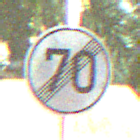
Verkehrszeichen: EndeGeschwindigkeit70
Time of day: SunriseSunset
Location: Outdoor (Suburban)
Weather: Clear
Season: NotSpecified
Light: Natural